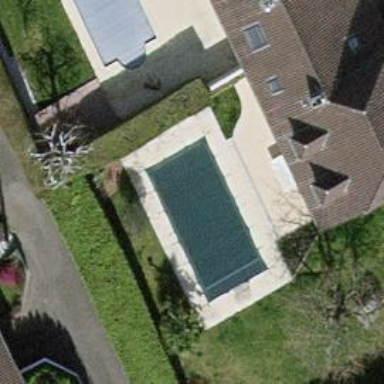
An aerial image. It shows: Swimming pool located in leisure land.